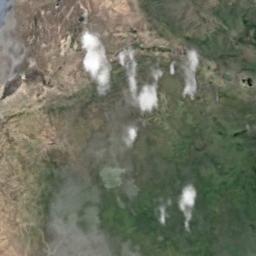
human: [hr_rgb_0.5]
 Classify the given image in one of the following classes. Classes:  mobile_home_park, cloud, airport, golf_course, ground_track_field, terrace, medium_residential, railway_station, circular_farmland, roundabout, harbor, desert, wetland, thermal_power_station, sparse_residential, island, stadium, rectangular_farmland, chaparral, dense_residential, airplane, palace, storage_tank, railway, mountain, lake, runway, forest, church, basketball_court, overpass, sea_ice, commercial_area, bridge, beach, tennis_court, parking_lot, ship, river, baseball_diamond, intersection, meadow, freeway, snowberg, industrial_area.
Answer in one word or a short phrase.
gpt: cloud